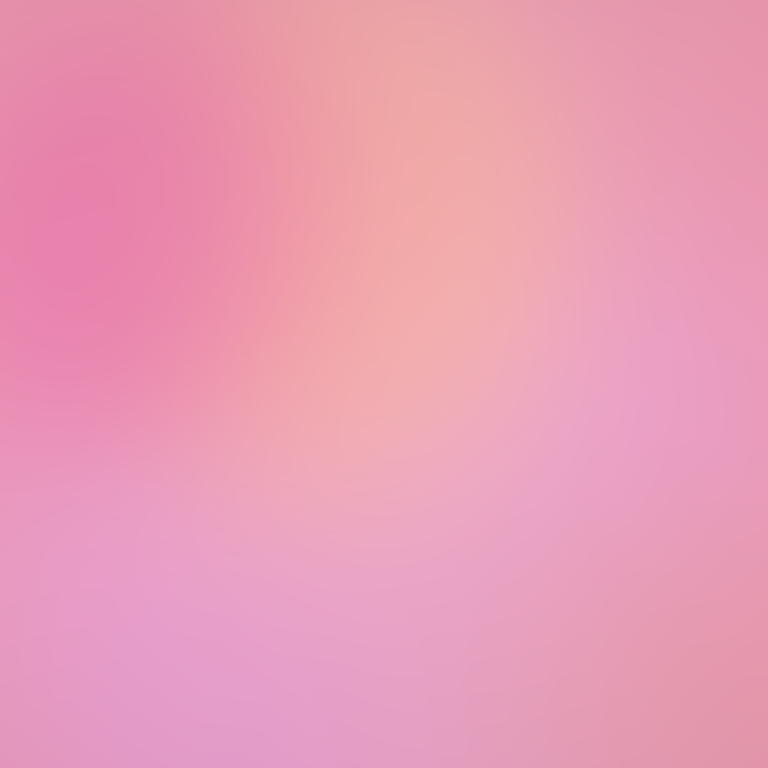
Abstract light effect, smooth gradient from soft pink to light peach, serene atmosphere, diffuse glow, no room, no furniture, no objects.